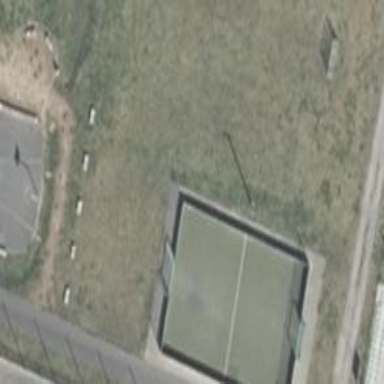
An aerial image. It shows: Soccer pitch for leisure land activities.